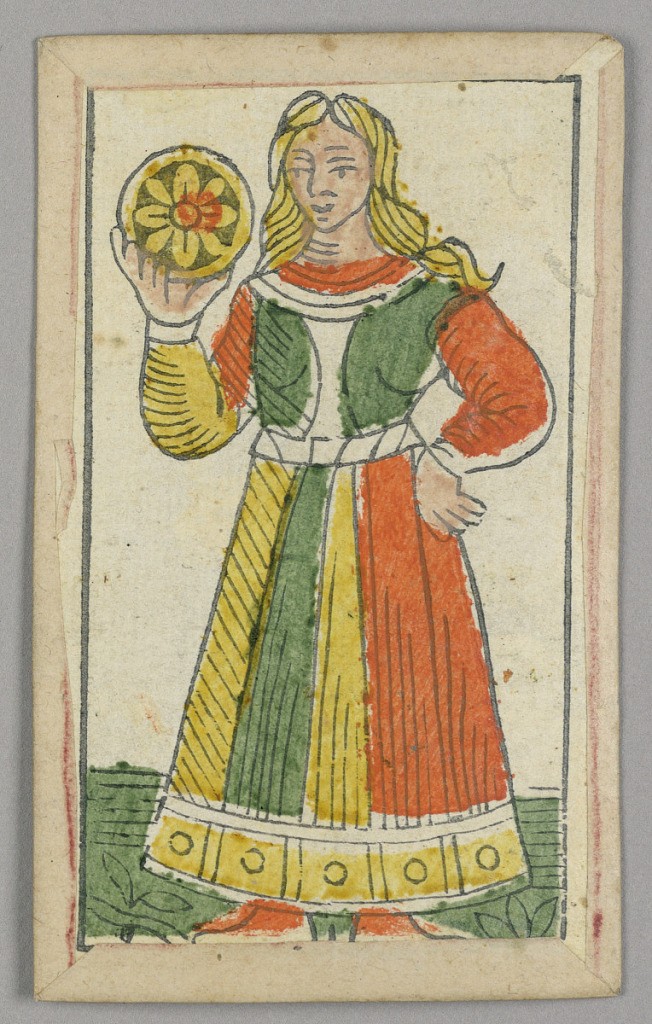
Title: Minchiate (Tarot) Playing Card
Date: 17th century
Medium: Stencil-colored woodblock print
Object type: Playing card
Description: Part of a set of Italian Minchiate playing cards.